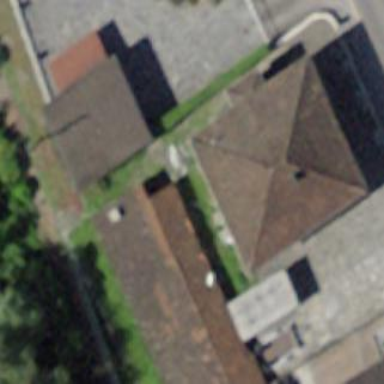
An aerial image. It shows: View of roof of building.